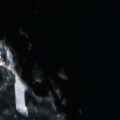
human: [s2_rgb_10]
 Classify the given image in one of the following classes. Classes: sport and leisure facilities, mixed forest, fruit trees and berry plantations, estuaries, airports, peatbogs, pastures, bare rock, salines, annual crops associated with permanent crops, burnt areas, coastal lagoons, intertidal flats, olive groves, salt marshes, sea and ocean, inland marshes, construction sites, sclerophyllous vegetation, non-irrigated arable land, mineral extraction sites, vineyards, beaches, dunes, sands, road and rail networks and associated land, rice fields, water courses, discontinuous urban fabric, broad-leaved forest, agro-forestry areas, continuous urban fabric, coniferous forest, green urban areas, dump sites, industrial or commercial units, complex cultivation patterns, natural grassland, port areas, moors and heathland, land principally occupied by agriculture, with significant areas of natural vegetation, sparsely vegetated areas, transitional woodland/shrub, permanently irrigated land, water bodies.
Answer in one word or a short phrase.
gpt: mixed forest, water bodies